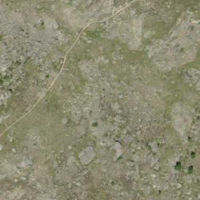
EUNIS habitat code: 31
Species observed at this site:
Calluna vulgaris
Campanula barbata